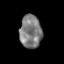
Tissue: prostate
Cell type: T cells
Senescence score: 0.2834
Nuclear area (px): 713
Mean DAPI intensity: 125.043